Question:
AS shown in image I have a [wrapper] div which has background image inside this Image I want to place another div but as the Screen size changes the background image has different dimensions and thus the position of second div must change.
I have tried jquery to get width and height of the background image but it gives out 0,0.
What should I do.
jsfiddle code jsfiddle[dot]net/AFvak/
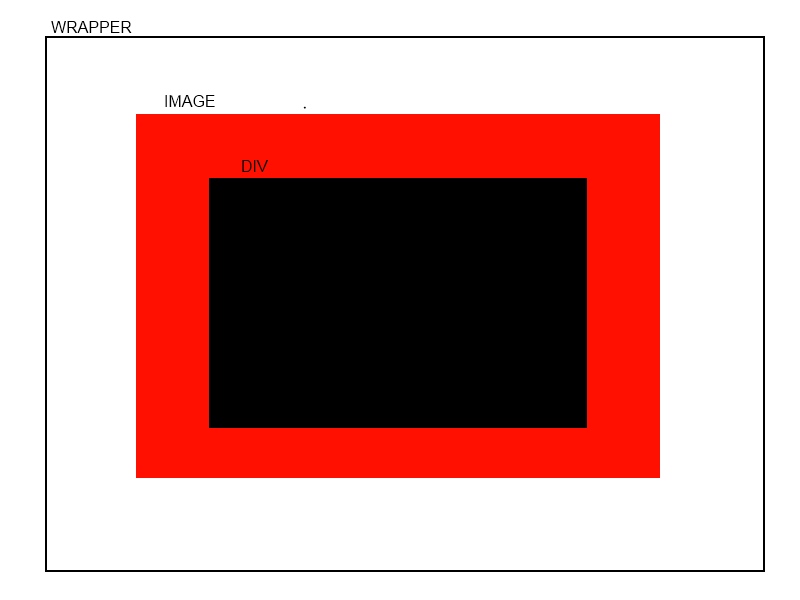
Answer: To my knowledge, there is no facility for querying for that kind of information about a background image. The only solutions I've seen seem to involve just loading in the image by some other means (e.g. with an img tag) and then querying that for the information.
See: <URL>